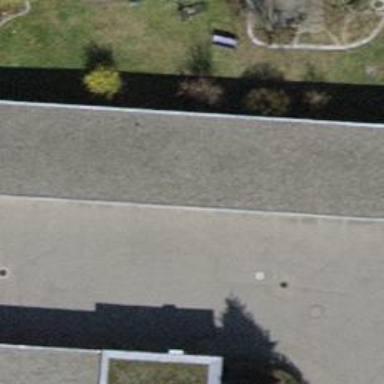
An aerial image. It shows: Group of garages.